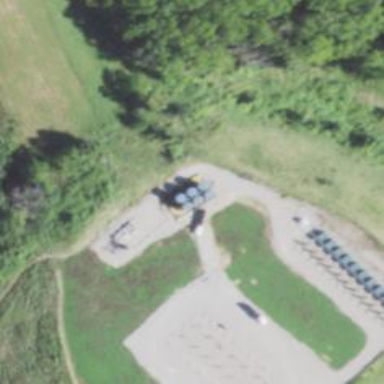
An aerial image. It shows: Storage tank that is man-made.